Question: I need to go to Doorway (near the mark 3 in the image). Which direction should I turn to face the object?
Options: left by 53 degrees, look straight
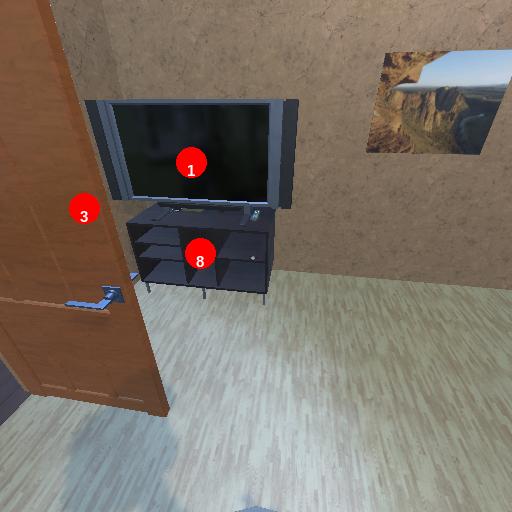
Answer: left by 53 degrees